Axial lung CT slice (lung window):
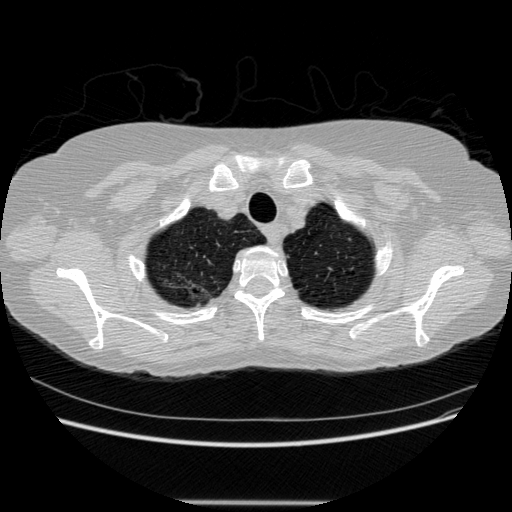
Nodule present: no